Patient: sex M, age 76
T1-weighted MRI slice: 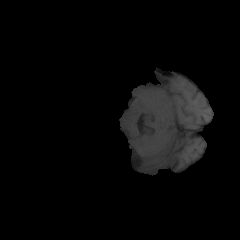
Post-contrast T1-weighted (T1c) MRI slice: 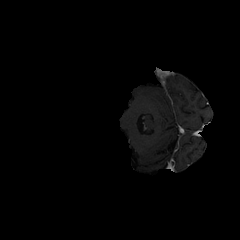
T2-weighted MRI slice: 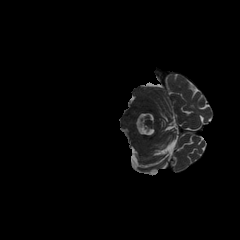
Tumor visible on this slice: no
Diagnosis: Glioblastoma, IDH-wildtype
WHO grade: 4